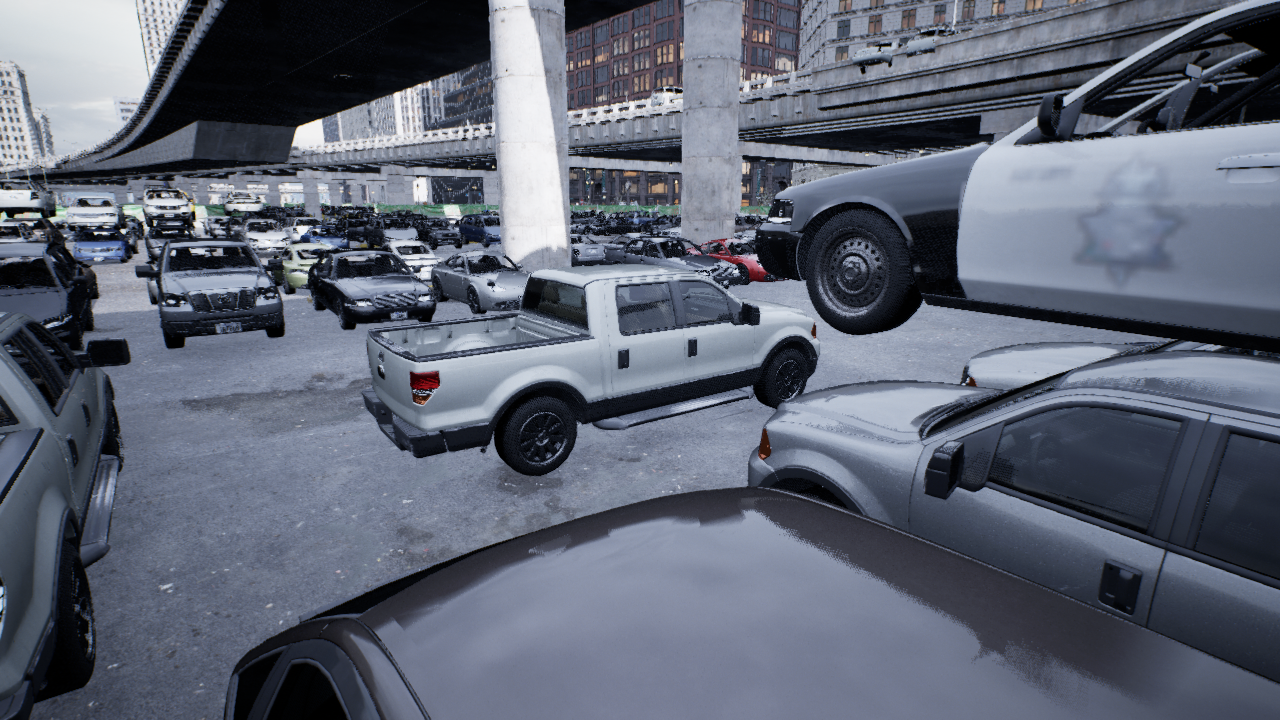
Venue: arterial
Lighting: overcast
Vehicle rig: pickup